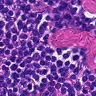
Metastatic tissue present: no